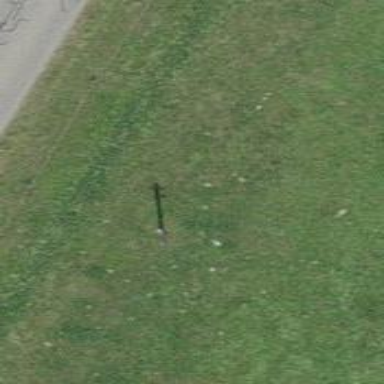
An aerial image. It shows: Minor power line.